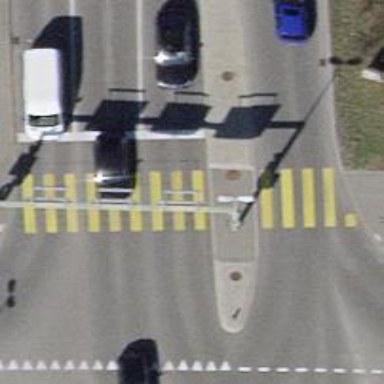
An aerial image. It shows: Crossing with traffic signals and zebra crossing island.